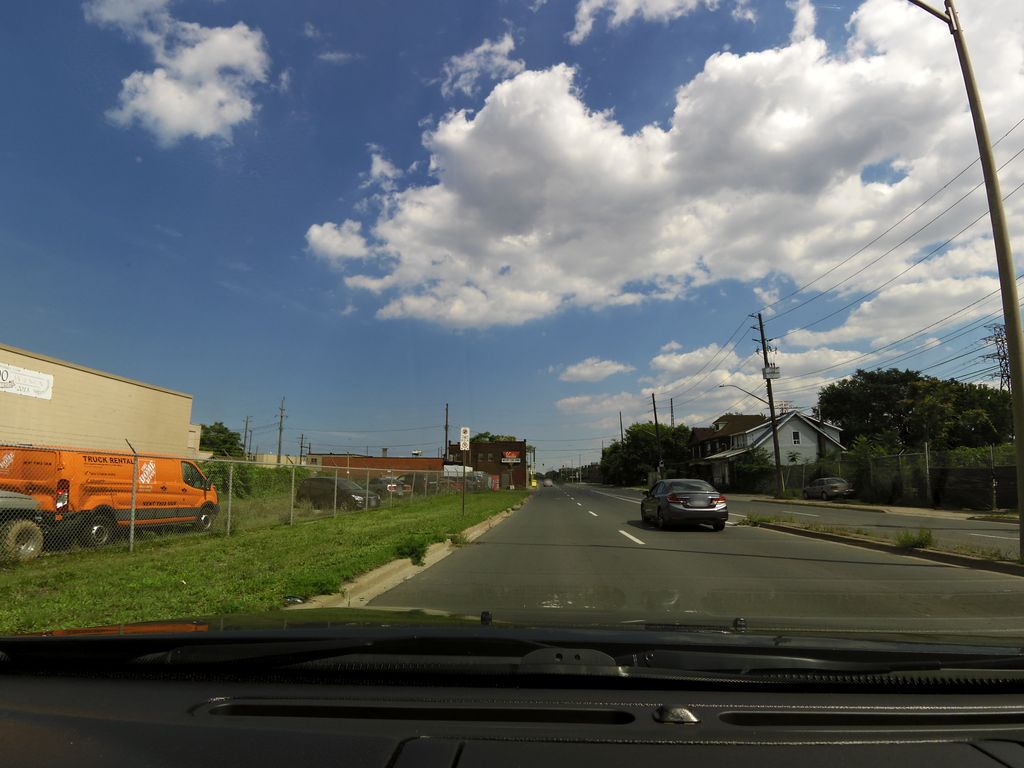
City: hamilton